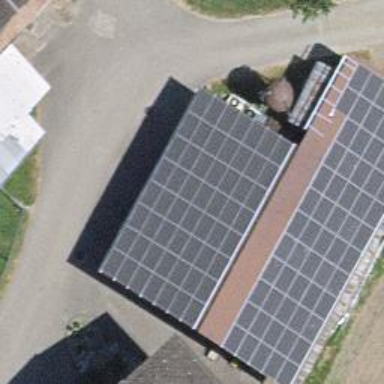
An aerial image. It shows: Solar power generator with photovoltaic panels.